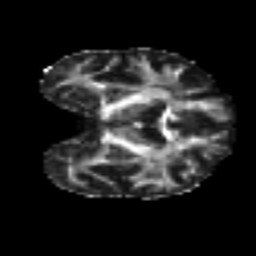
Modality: FA
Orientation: coronal
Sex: female
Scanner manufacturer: ge
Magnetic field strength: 3 T
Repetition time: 7 s
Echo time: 0.08 s